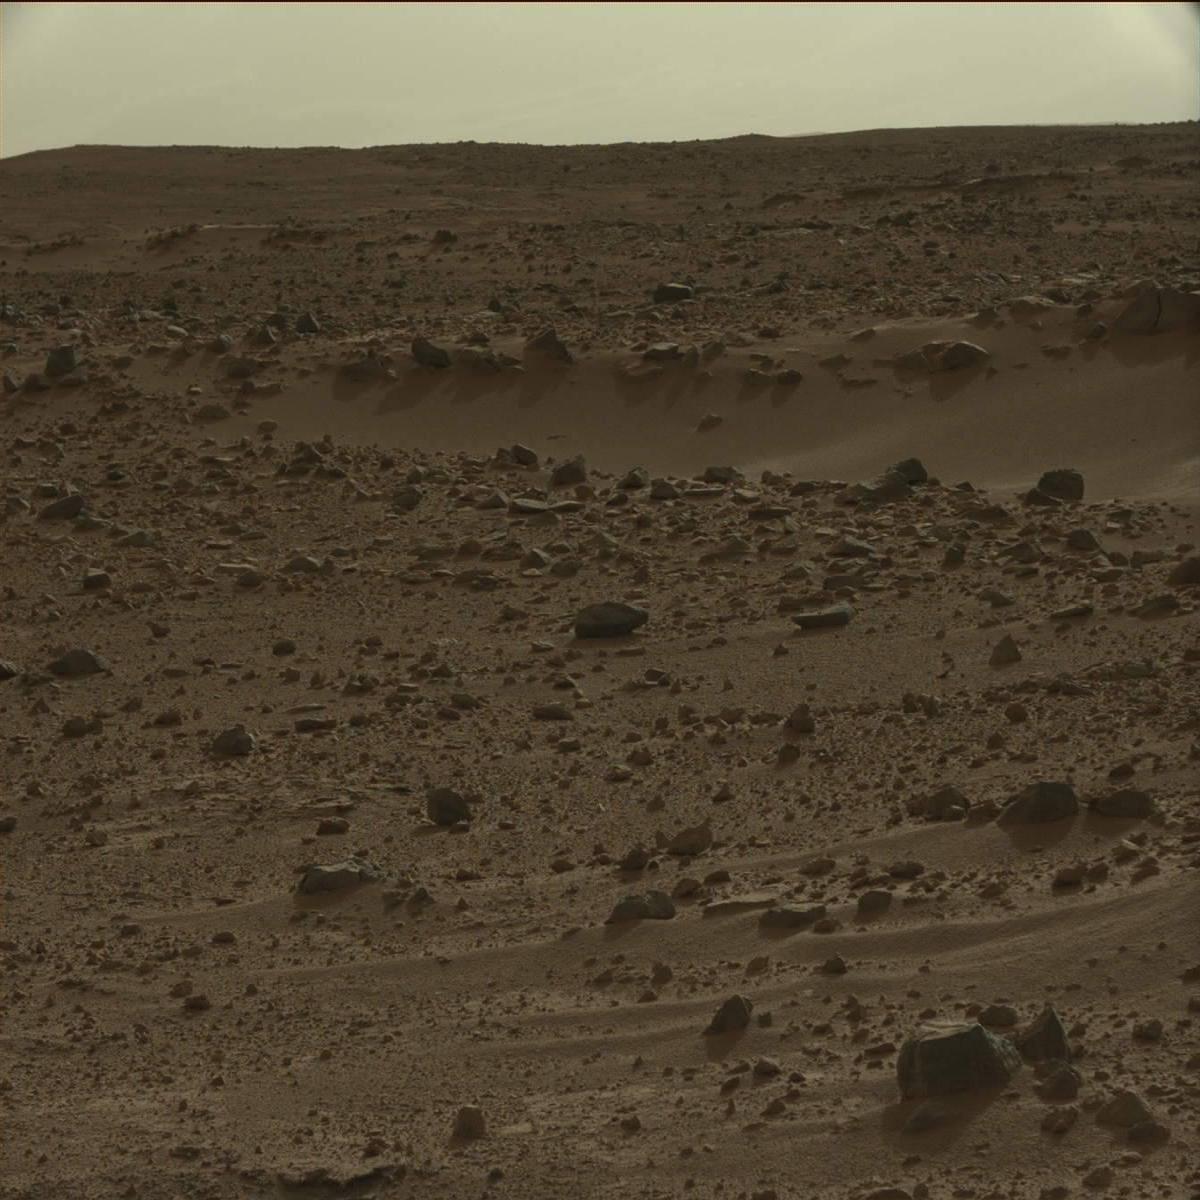
Terrain classes present: Bedrock, Rock, Sand / Soil, Sky